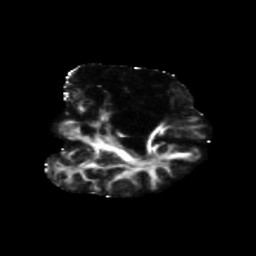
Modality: FA
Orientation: coronal
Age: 48
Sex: male
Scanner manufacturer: siemens
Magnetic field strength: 3 T
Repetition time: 5.47 s
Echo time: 0.0854 s